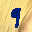
Label: 9